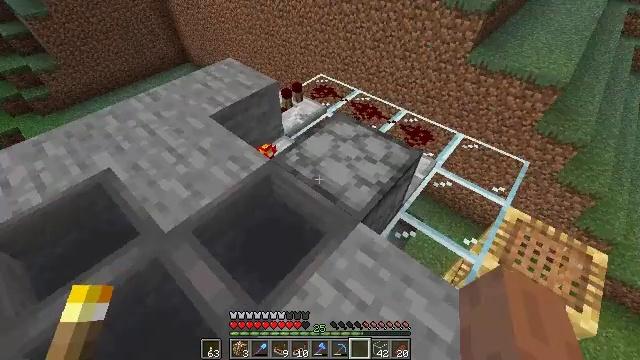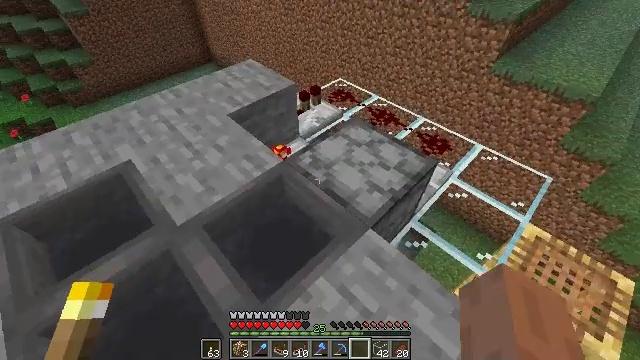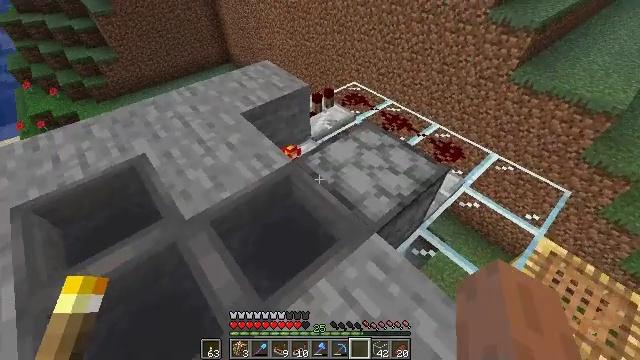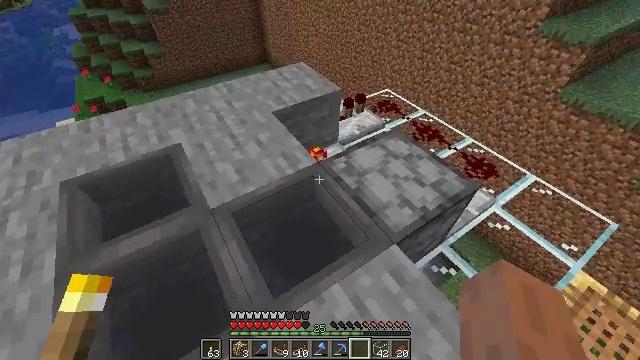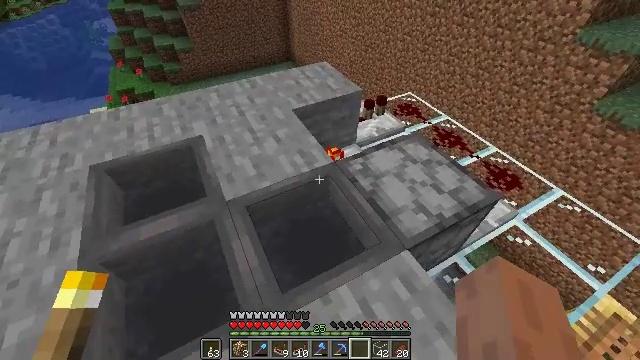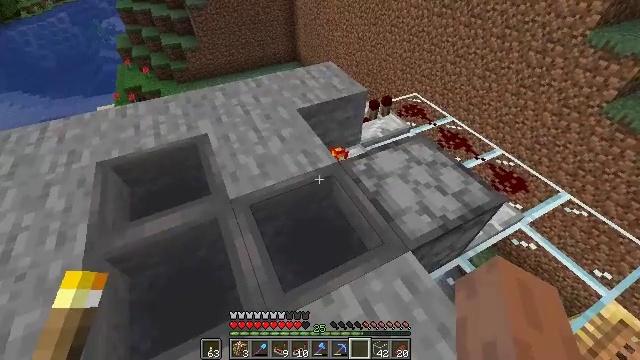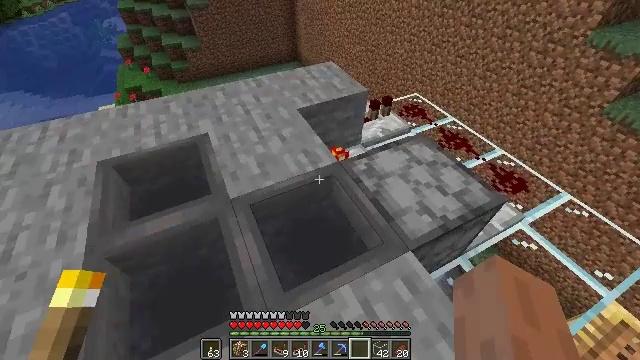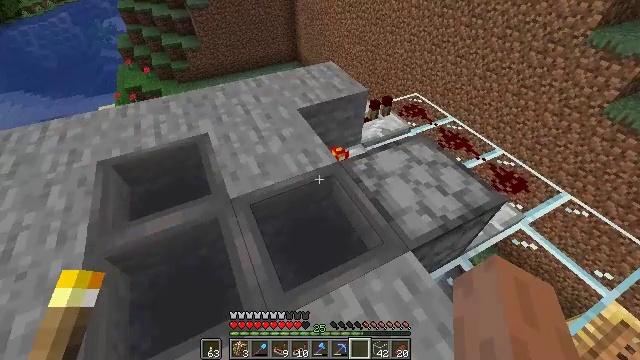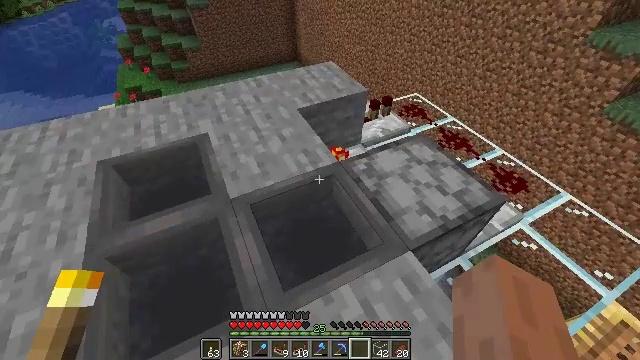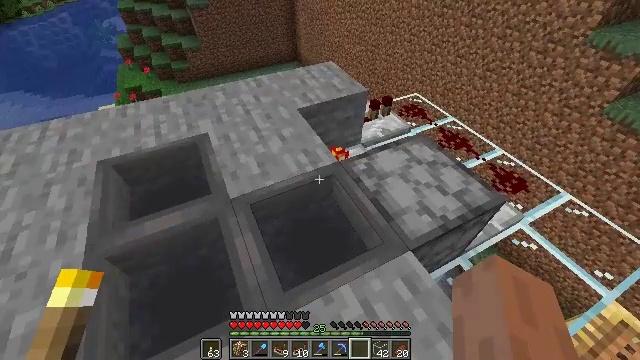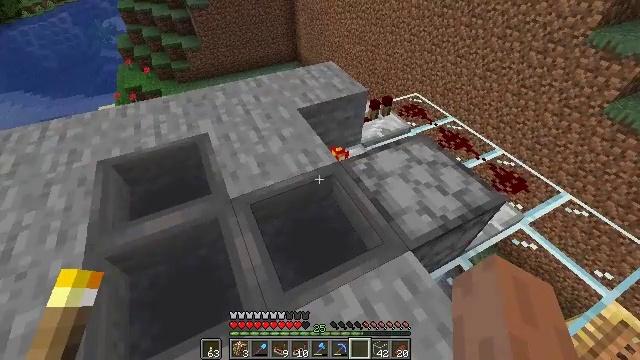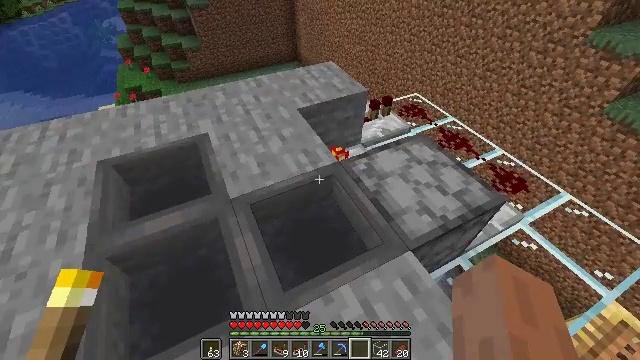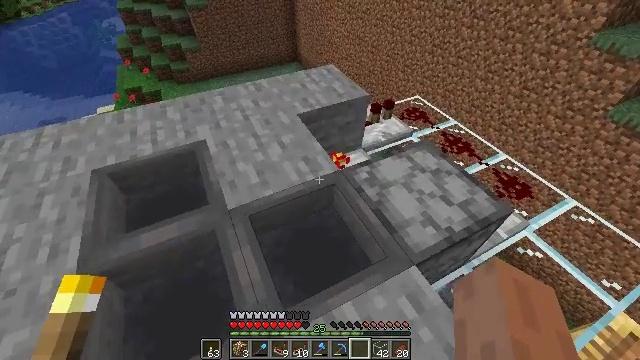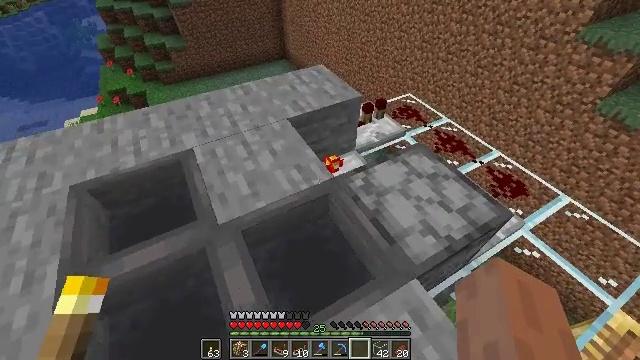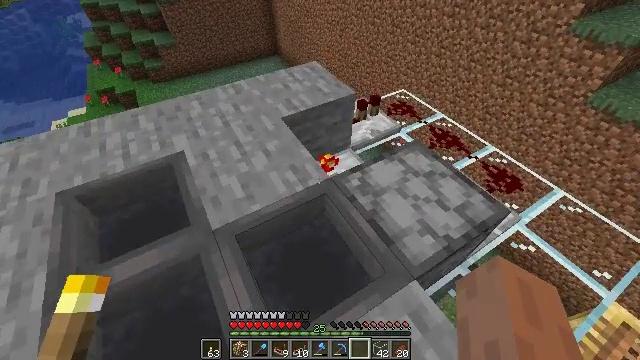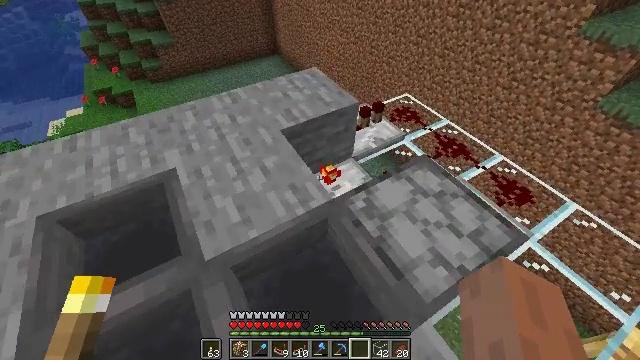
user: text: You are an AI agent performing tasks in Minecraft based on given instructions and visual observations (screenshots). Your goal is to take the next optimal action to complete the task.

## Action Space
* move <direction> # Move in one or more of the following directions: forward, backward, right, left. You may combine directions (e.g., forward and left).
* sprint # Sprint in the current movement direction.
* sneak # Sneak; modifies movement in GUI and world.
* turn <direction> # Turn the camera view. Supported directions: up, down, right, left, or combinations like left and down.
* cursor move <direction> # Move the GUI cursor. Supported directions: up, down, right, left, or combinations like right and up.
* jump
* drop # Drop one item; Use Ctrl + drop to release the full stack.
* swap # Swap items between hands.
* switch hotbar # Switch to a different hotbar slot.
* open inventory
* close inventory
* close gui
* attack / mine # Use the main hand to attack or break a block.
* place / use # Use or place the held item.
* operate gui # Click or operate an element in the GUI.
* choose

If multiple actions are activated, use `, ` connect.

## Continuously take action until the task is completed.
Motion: motion action
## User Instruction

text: Place cobblestone in the furnace to create stone.
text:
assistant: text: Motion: turn left
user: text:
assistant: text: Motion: turn left
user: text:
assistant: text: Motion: turn left
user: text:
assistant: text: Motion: turn left
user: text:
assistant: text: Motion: turn left
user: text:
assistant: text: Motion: no_op
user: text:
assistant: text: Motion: no_op
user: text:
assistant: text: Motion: no_op
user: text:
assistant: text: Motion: no_op
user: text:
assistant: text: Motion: no_op
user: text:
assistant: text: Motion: no_op
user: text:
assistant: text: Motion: move forward
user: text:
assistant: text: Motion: move forward, turn right
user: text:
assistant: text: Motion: move forward, turn right
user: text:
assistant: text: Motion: move forward
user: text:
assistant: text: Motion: turn down
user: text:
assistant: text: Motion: turn left
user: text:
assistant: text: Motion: turn left
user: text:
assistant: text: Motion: turn left
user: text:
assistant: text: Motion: move forward, turn left
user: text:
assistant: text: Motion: move forward, turn left and down
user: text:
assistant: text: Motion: move forward, turn left and down
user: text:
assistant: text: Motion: move forward, turn left and down
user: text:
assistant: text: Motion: move forward
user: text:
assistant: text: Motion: move forward
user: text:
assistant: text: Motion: move forward
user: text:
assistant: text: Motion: no_op
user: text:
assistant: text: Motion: turn right
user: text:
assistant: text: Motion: no_op
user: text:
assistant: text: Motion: no_op